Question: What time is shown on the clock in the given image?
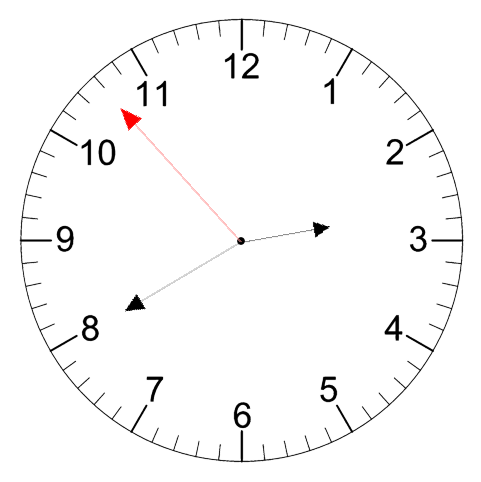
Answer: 02:39:53